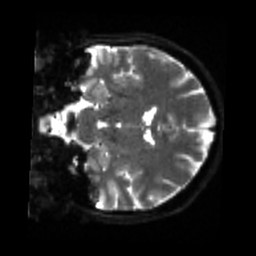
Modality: sbref
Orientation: coronal
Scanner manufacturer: siemens
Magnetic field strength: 3 T
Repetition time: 4 s
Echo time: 0.0594 s